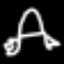
Label: frog